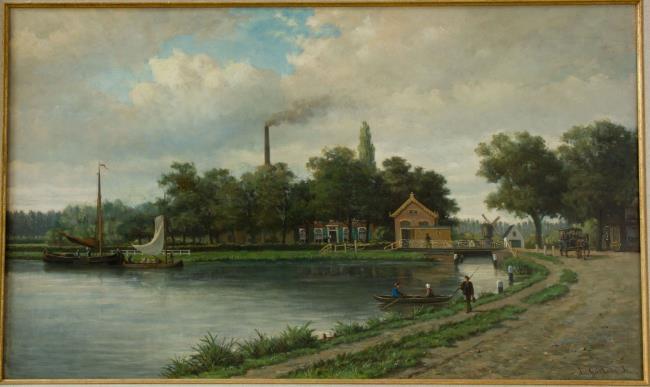
Title: View of the Merwedekanaal and the bridge at the Doorslag in Jutphaas (Nieuwegein)
Artist: Jacobus van Gorkom (jr.)
Earliest date: 1842
Latest date: 1880
Genre: painting
Iconography: Pomander
Keywords: topography, townscape, dirt road, canal, sailboat, row boat, shore (landform), dolphin (structure), bridge, carriage, horse, post mill, chimney, factory, smoke (material)